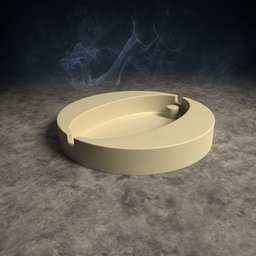
Label: tools